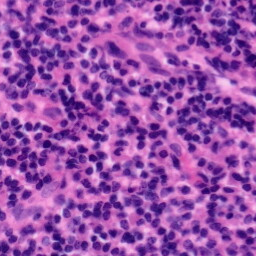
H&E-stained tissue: Tonsil